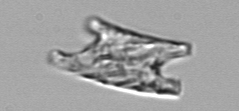
Label: Eucampia